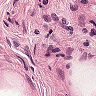
Metastatic tissue present: no